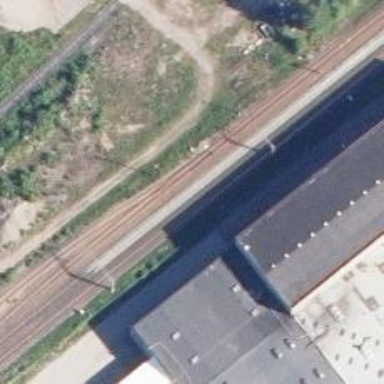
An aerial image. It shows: Railway with continuous electrified contact lines.